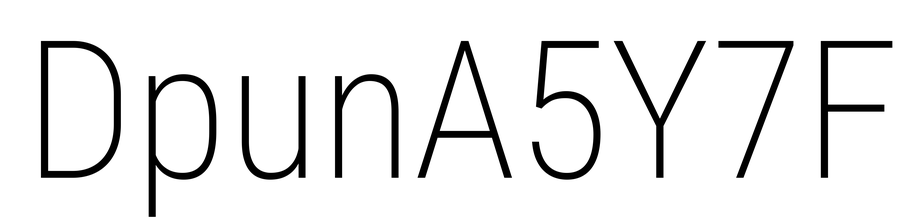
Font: Roboto_Condensed_ExtraLight